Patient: sex M, age 44
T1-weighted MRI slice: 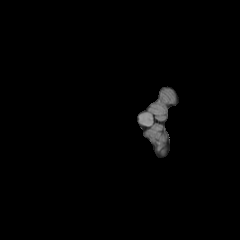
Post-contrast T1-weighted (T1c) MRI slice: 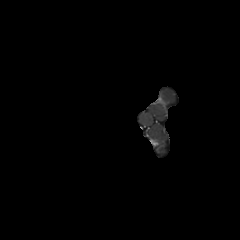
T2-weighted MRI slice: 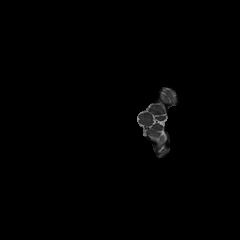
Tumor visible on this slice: no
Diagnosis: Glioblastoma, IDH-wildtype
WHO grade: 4